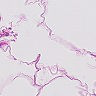
Metastatic tissue present: no